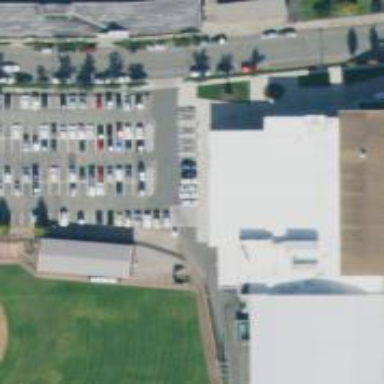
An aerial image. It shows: Parking space.